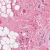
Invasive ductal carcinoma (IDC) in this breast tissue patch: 1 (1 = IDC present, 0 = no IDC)